Question: I have an excel file like this:

I have tow TextBox(Fname,Lname) , tow Button(Search,Insert) and one GridView to
show result.
Search button work fine but Insert button not work.
Error in insert Button is:
'''
ERROR [HY000] [Microsoft][ODBC Excel Driver] Operation must use an updateable query.
'''
ASPX:
'''
Fname:<asp:TextBox ID="txtFname" runat="server"></asp:TextBox><br />
Lname:<asp:TextBox ID="txtLname" runat="server"></asp:TextBox><br />
<asp:Button ID="cmdSearch" runat="server" onclick="cmdSearch_Click" Text="Search" />
<asp:Button ID="cmdInsert" runat="server" onclick="cmdInsert_Click" Text="Insert" /><br />
<asp:GridView ID="GridView1" runat="server"></asp:GridView>
'''
Code behind:
'''
string conStr = @"Driver={Microsoft Excel Driver (*.xls, *.xlsx, *.xlsm, *.xlsb)};"+
@"DBQ=|DataDirectory|\q.xlsx;";
protected void cmdInsert_Click(object sender, EventArgs e)
{
OdbcConnection con = new OdbcConnection(conStr);
con.Open();
string query = "insert into [Sheet1$] (Fname,Lname) values (?,?)";
OdbcCommand cmd = new OdbcCommand(query, con);
cmd.Parameters.AddWithValue("?",txtFname.Text);
cmd.Parameters.AddWithValue("?", txtLname .Text);
cmd.ExecuteNonQuery();// has error
con.Close();
}
protected void cmdSearch_Click(object sender, EventArgs e)
{
OdbcConnection con = new OdbcConnection(conStr);
con.Open();
string query = "";
query = "select * from [Sheet1$] where Fname=? or Lname=?";
OdbcCommand cmd = new OdbcCommand(query, con);
cmd.Parameters.AddWithValue("?", txtFname.Text);
cmd.Parameters.AddWithValue("?", txtLname.Text);
GridView1.DataSource = cmd.ExecuteReader();
GridView1.DataBind();
con.Close();
}
'''
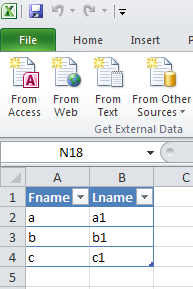
Answer: Per <URL>
make sure you add "ReadOnly=0"
'''
string conStr = @"Driver={Microsoft Excel Driver (*.xls, *.xlsx, *.xlsm, *.xlsb)};"+
@"DBQ=|DataDirectory|\q.xlsx;ReadOnly=0;";
'''